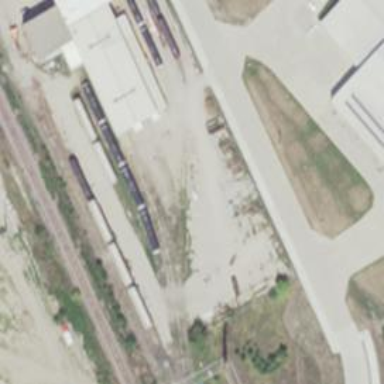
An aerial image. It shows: Railway yard.